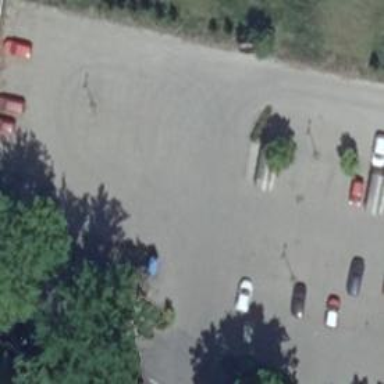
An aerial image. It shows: Parking area with paving stones.